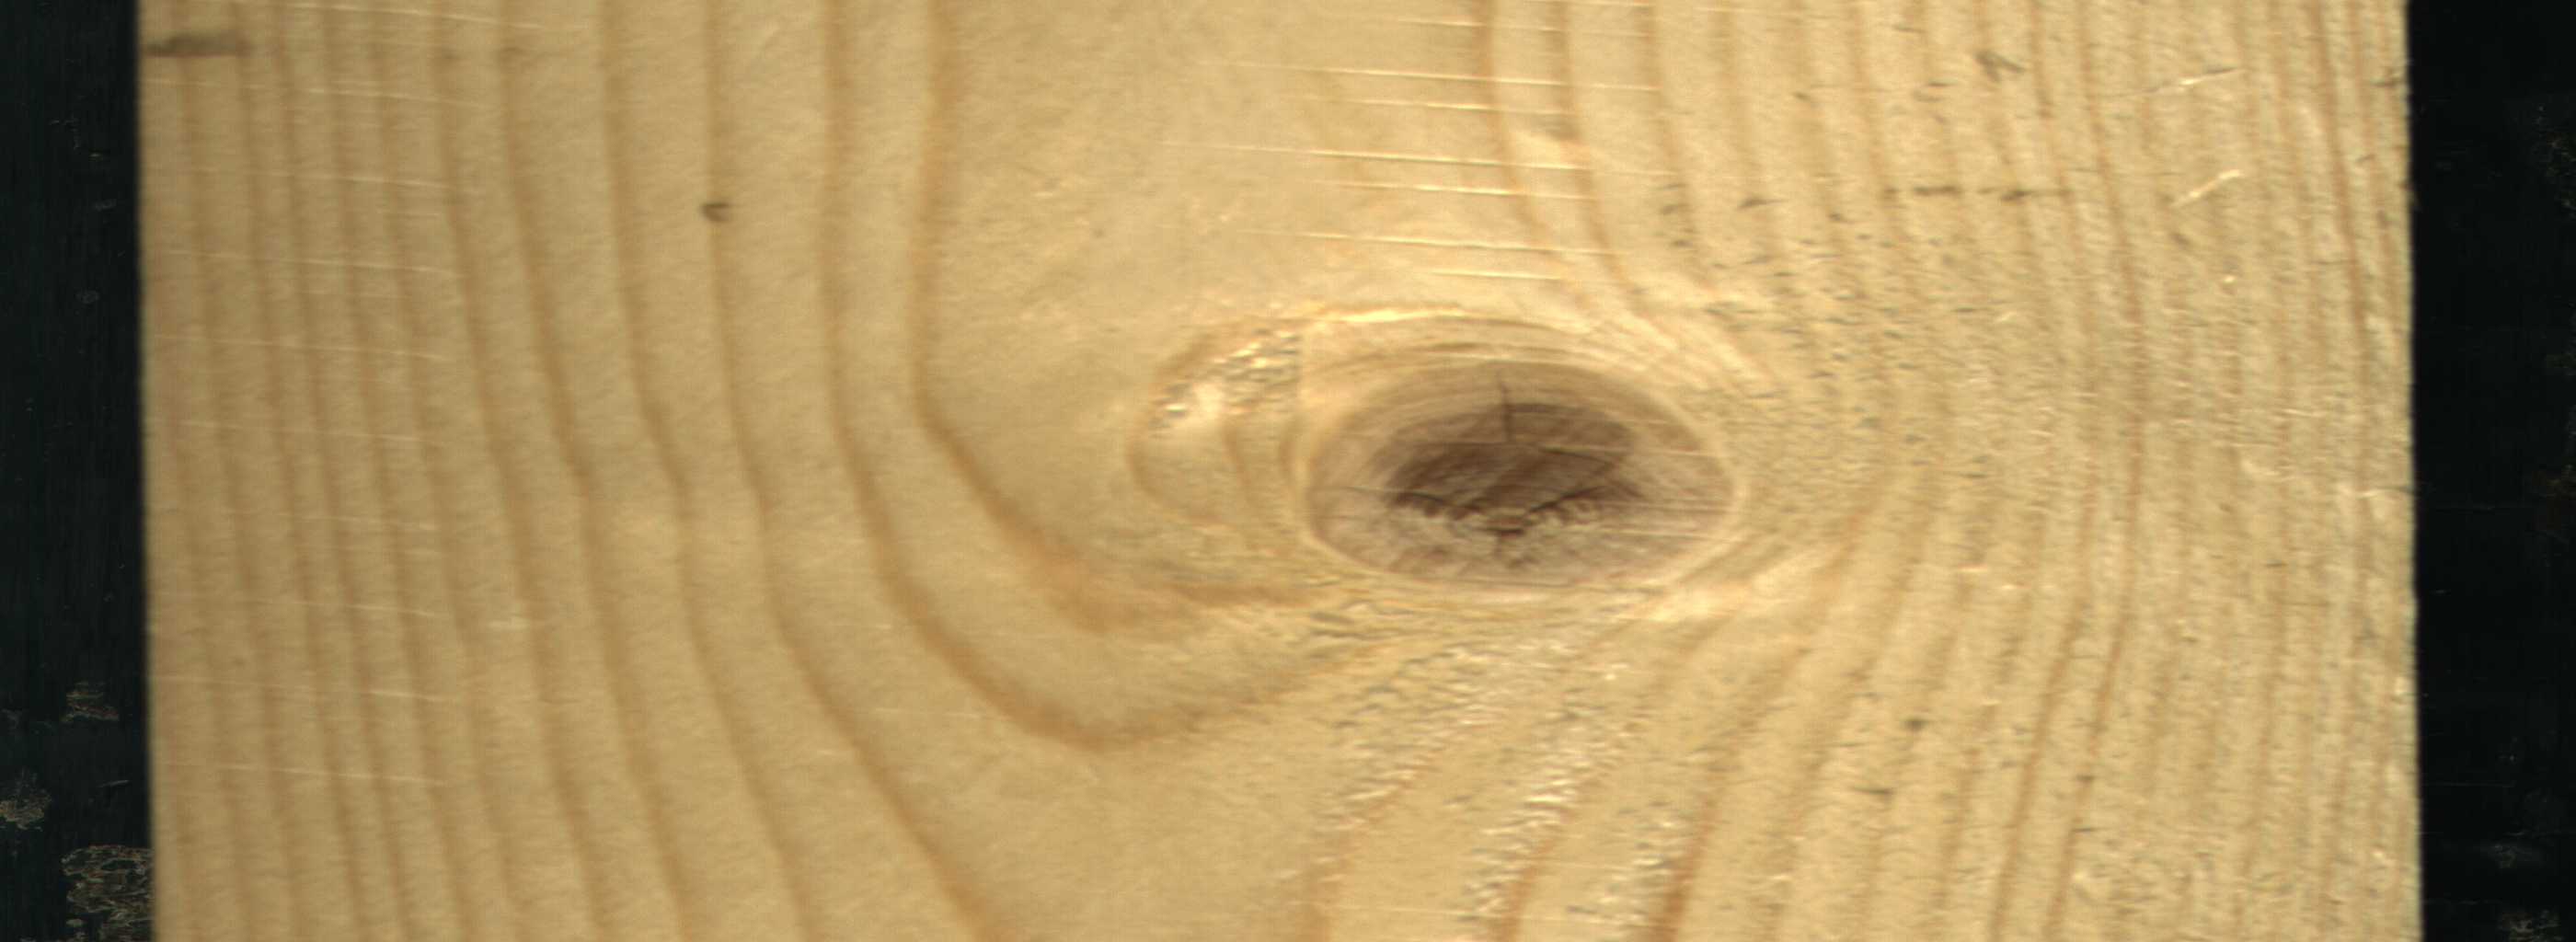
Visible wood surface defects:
knot_with_crack